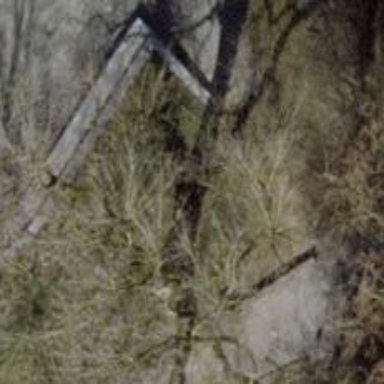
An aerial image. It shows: Bench.